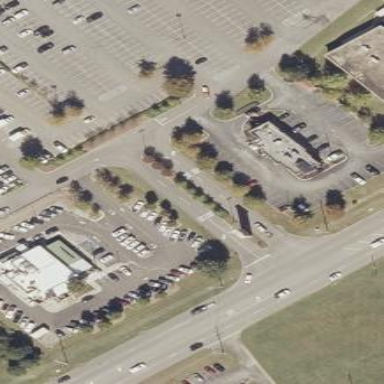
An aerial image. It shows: Parking area.